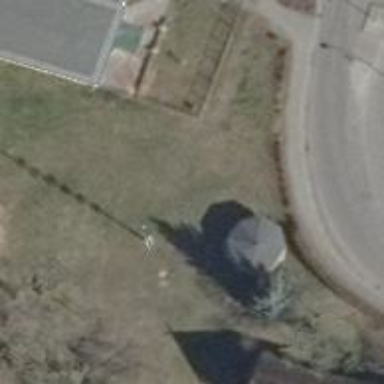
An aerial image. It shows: Maypole structure.